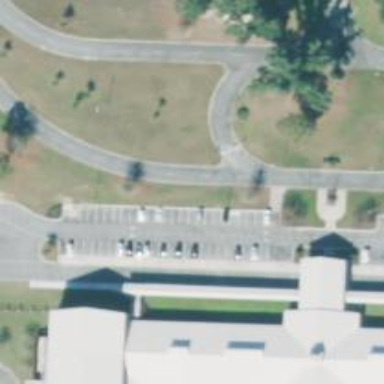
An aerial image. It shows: Parking space.